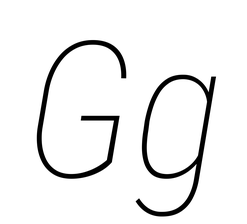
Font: Roboto-Italic_Condensed_Thin_Italic